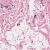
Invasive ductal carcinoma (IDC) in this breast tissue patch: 0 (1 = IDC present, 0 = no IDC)